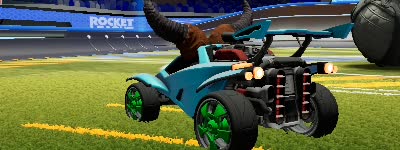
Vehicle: octane